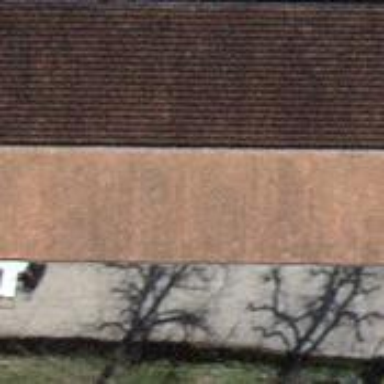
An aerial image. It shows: Farm auxiliary building with gabled roof.